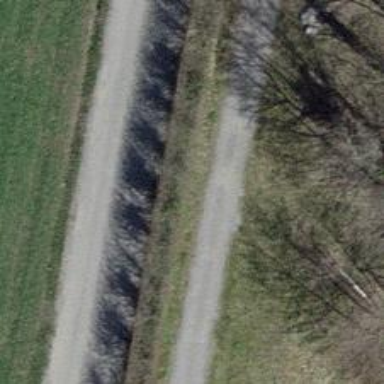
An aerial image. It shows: Path with pebblestone surface.